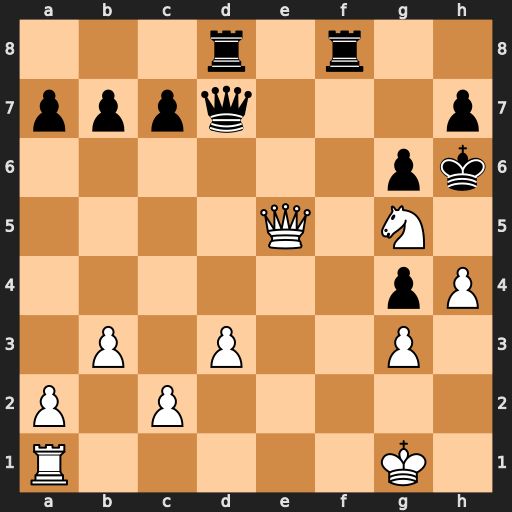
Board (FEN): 3r1r2/pppq3p/6pk/4Q1N1/6pP/1P1P2P1/P1P5/R5K1
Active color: w
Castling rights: -
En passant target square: -
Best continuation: Ne6 Rf5 Qe3+